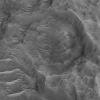
Atmospheric dust classification: not_dusty